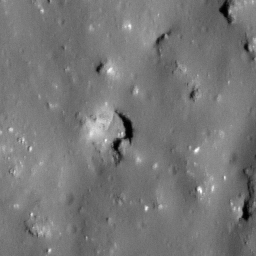
Pit: Tycho 5a
Host crater: Tycho
Host type: impact_melt
Lunar coordinates: latitude -42.62, longitude 348.633